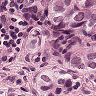
Metastatic tissue present: yes